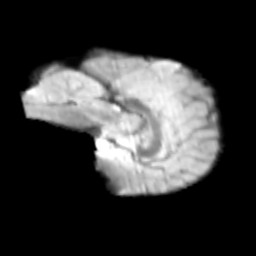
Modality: T2w
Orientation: sagittal
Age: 10
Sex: male
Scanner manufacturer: siemens
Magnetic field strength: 3 T
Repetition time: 3.8 s
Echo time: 0.07 s